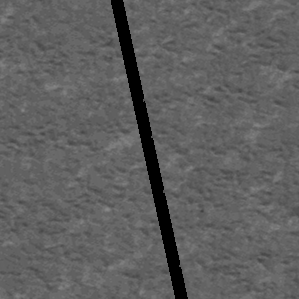
Label: frost